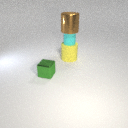
large yellow rubber cylinder below small cyan rubber cylinder